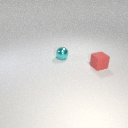
small red rubber cube to the right of small cyan metal sphere